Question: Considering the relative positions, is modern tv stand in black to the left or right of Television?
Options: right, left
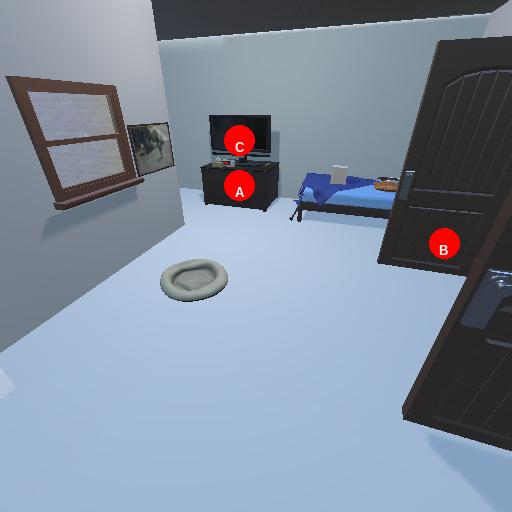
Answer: right